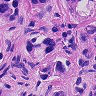
Metastatic tissue present: yes